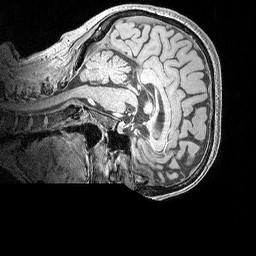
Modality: MP2RAGE
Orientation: sagittal
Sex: female
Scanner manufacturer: siemens
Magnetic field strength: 3 T
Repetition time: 5 s
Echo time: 0.00292 s